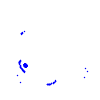
Particle: proton